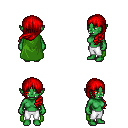
a pixel art fantasy rpg character, female body template, orc, green skin, green cape, white pants, red left-swept hairstyle, four views (front, back, left, right), 2x2 character sprite sheet, small pixel art, hard edges, no anti-aliasing